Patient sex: F
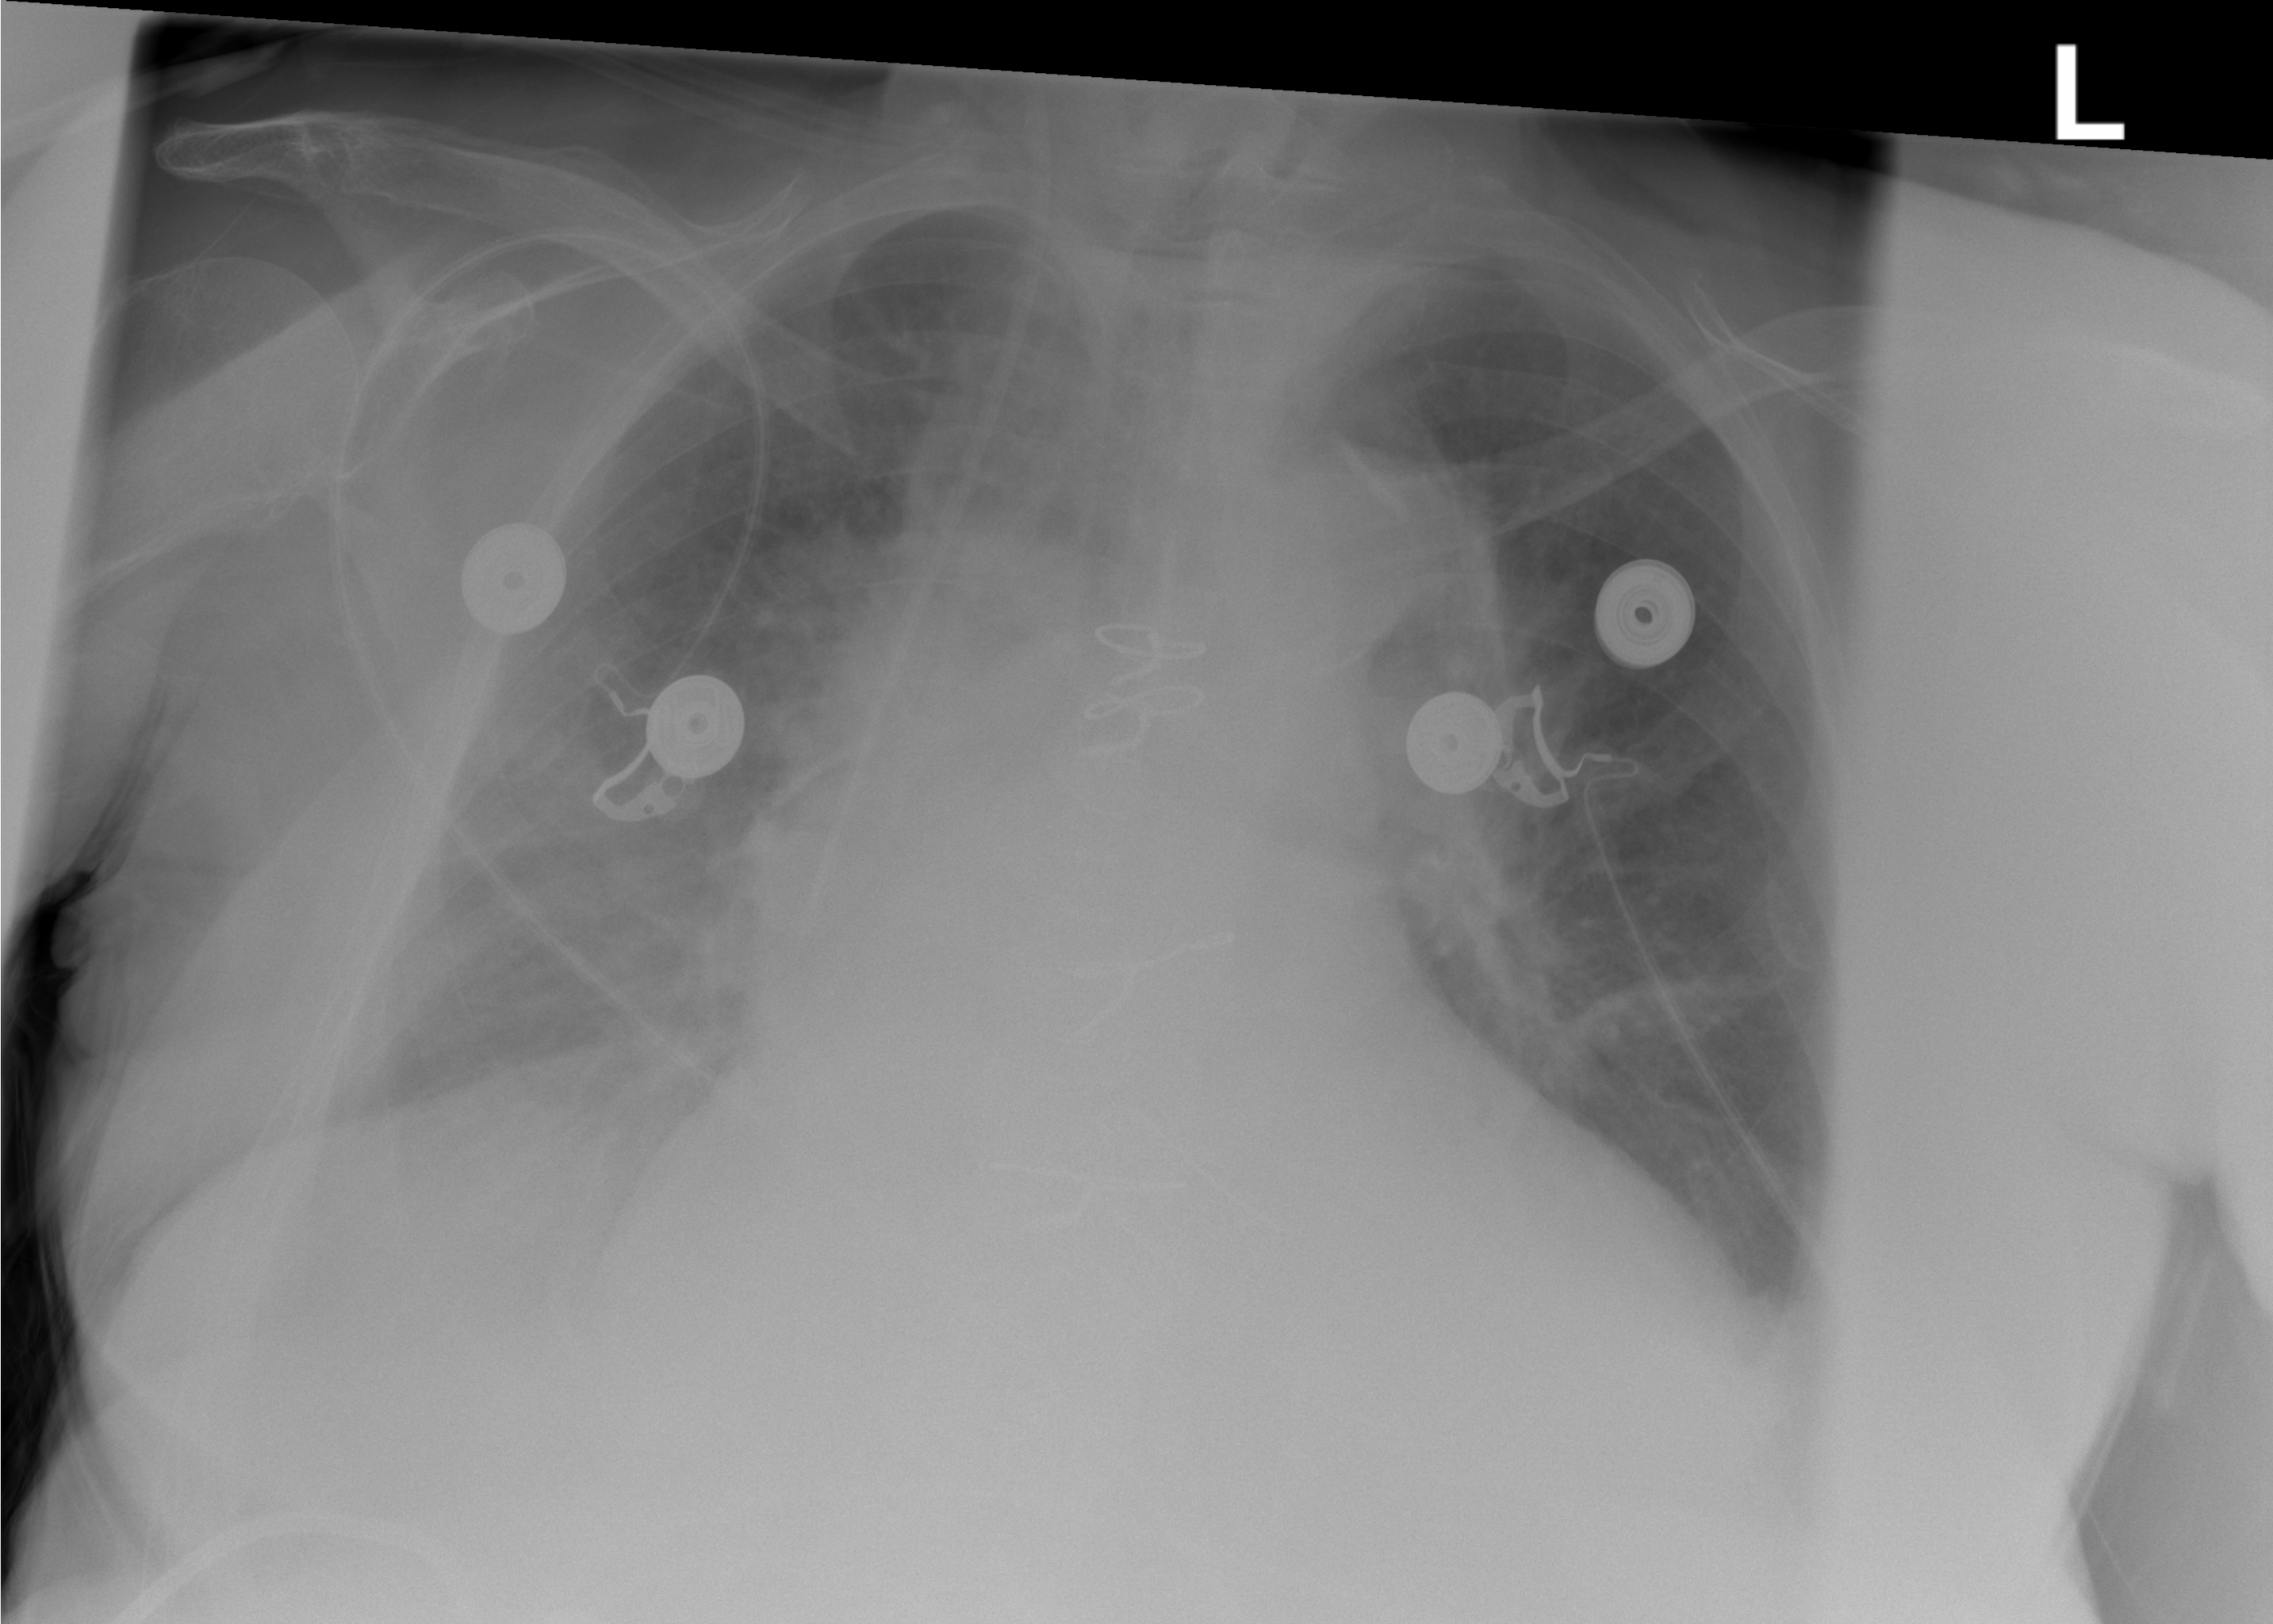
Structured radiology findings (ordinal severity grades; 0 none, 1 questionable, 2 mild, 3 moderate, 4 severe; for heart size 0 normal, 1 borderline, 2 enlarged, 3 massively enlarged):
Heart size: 3
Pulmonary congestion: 0
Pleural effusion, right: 3
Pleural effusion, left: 1
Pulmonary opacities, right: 0
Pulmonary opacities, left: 0
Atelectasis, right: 2
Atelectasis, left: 2